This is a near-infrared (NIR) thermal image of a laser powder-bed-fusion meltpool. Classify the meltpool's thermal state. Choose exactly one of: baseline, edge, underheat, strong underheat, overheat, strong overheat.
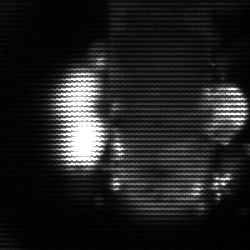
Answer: strong underheat